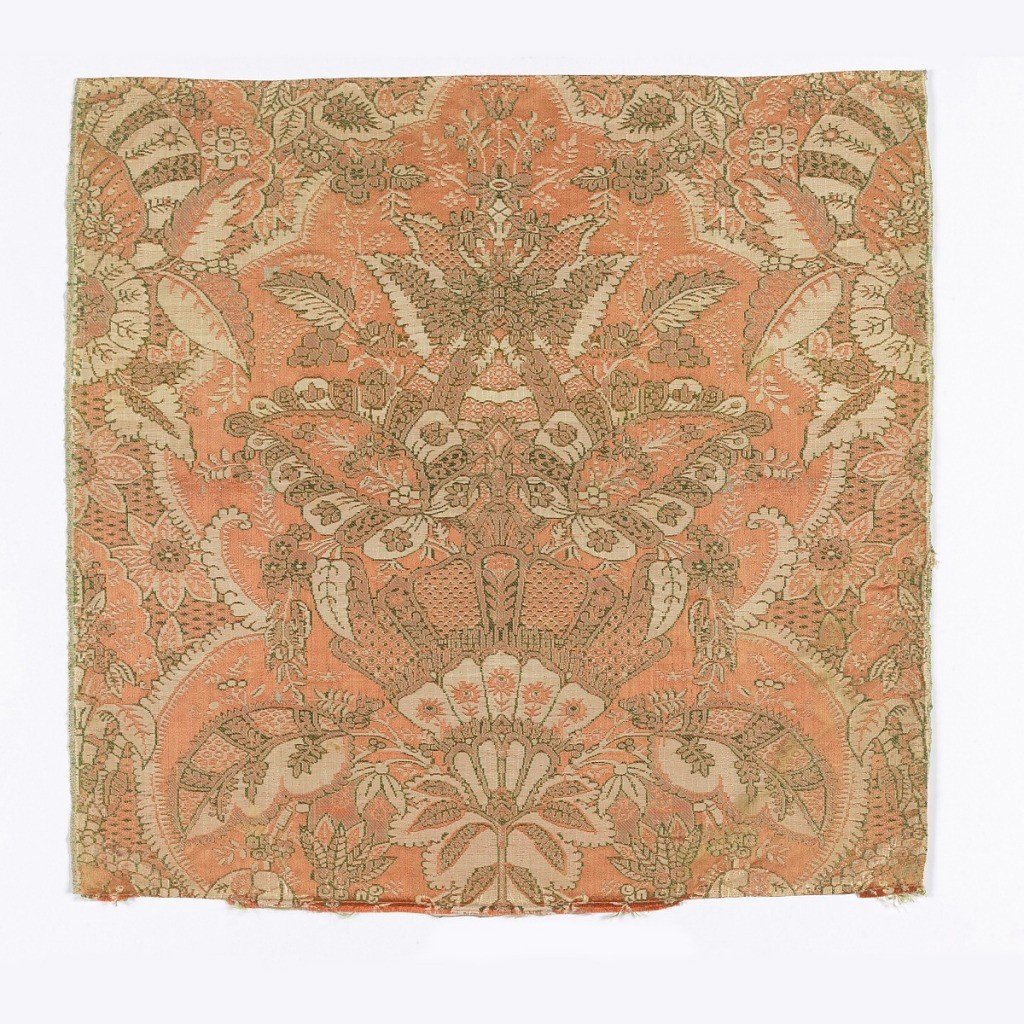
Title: Fragment
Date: late 17th–early 18th century
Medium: silk Technique: 7&1 satin weave with complementary weft patterning and supplementary warp
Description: Silk fragment showing complex symmetrical pattern with florals in salmon, green and white. Backed with blue linen.